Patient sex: M
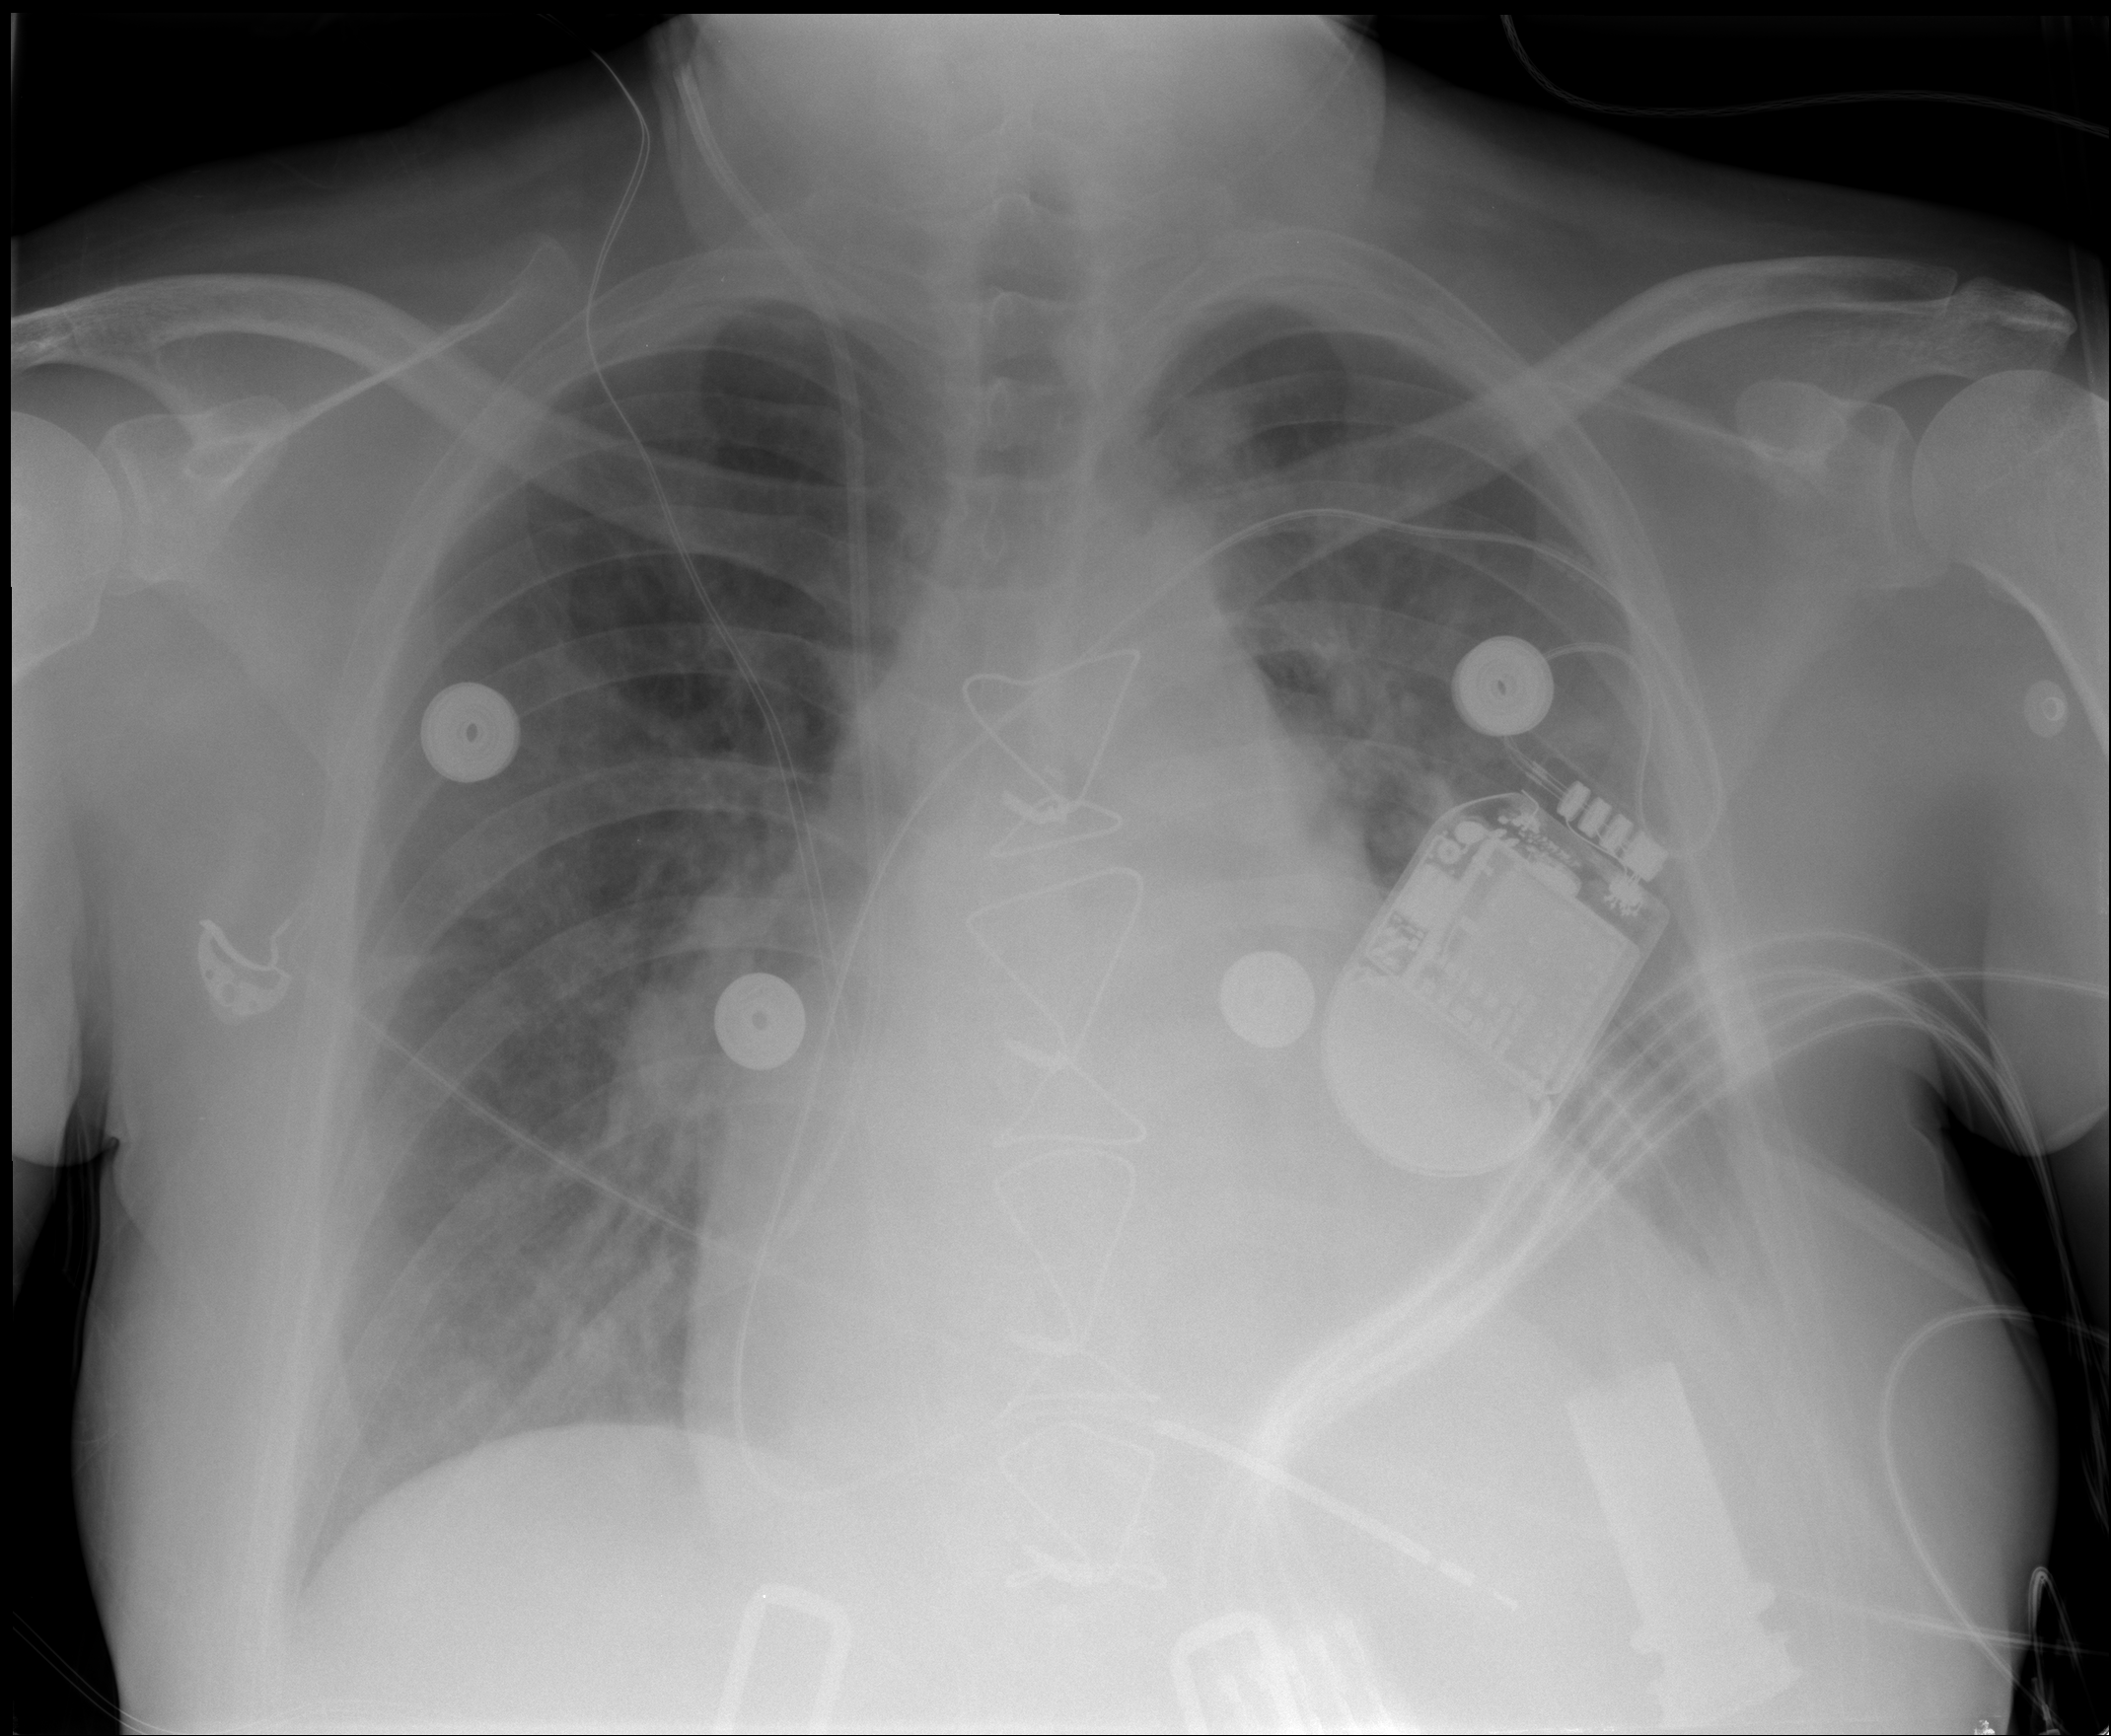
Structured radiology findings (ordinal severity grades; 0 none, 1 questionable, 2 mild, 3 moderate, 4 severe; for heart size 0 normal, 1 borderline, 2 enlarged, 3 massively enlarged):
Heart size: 3
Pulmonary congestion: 2
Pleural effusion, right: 0
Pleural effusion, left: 2
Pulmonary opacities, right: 2
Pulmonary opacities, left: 2
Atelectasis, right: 0
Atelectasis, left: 2